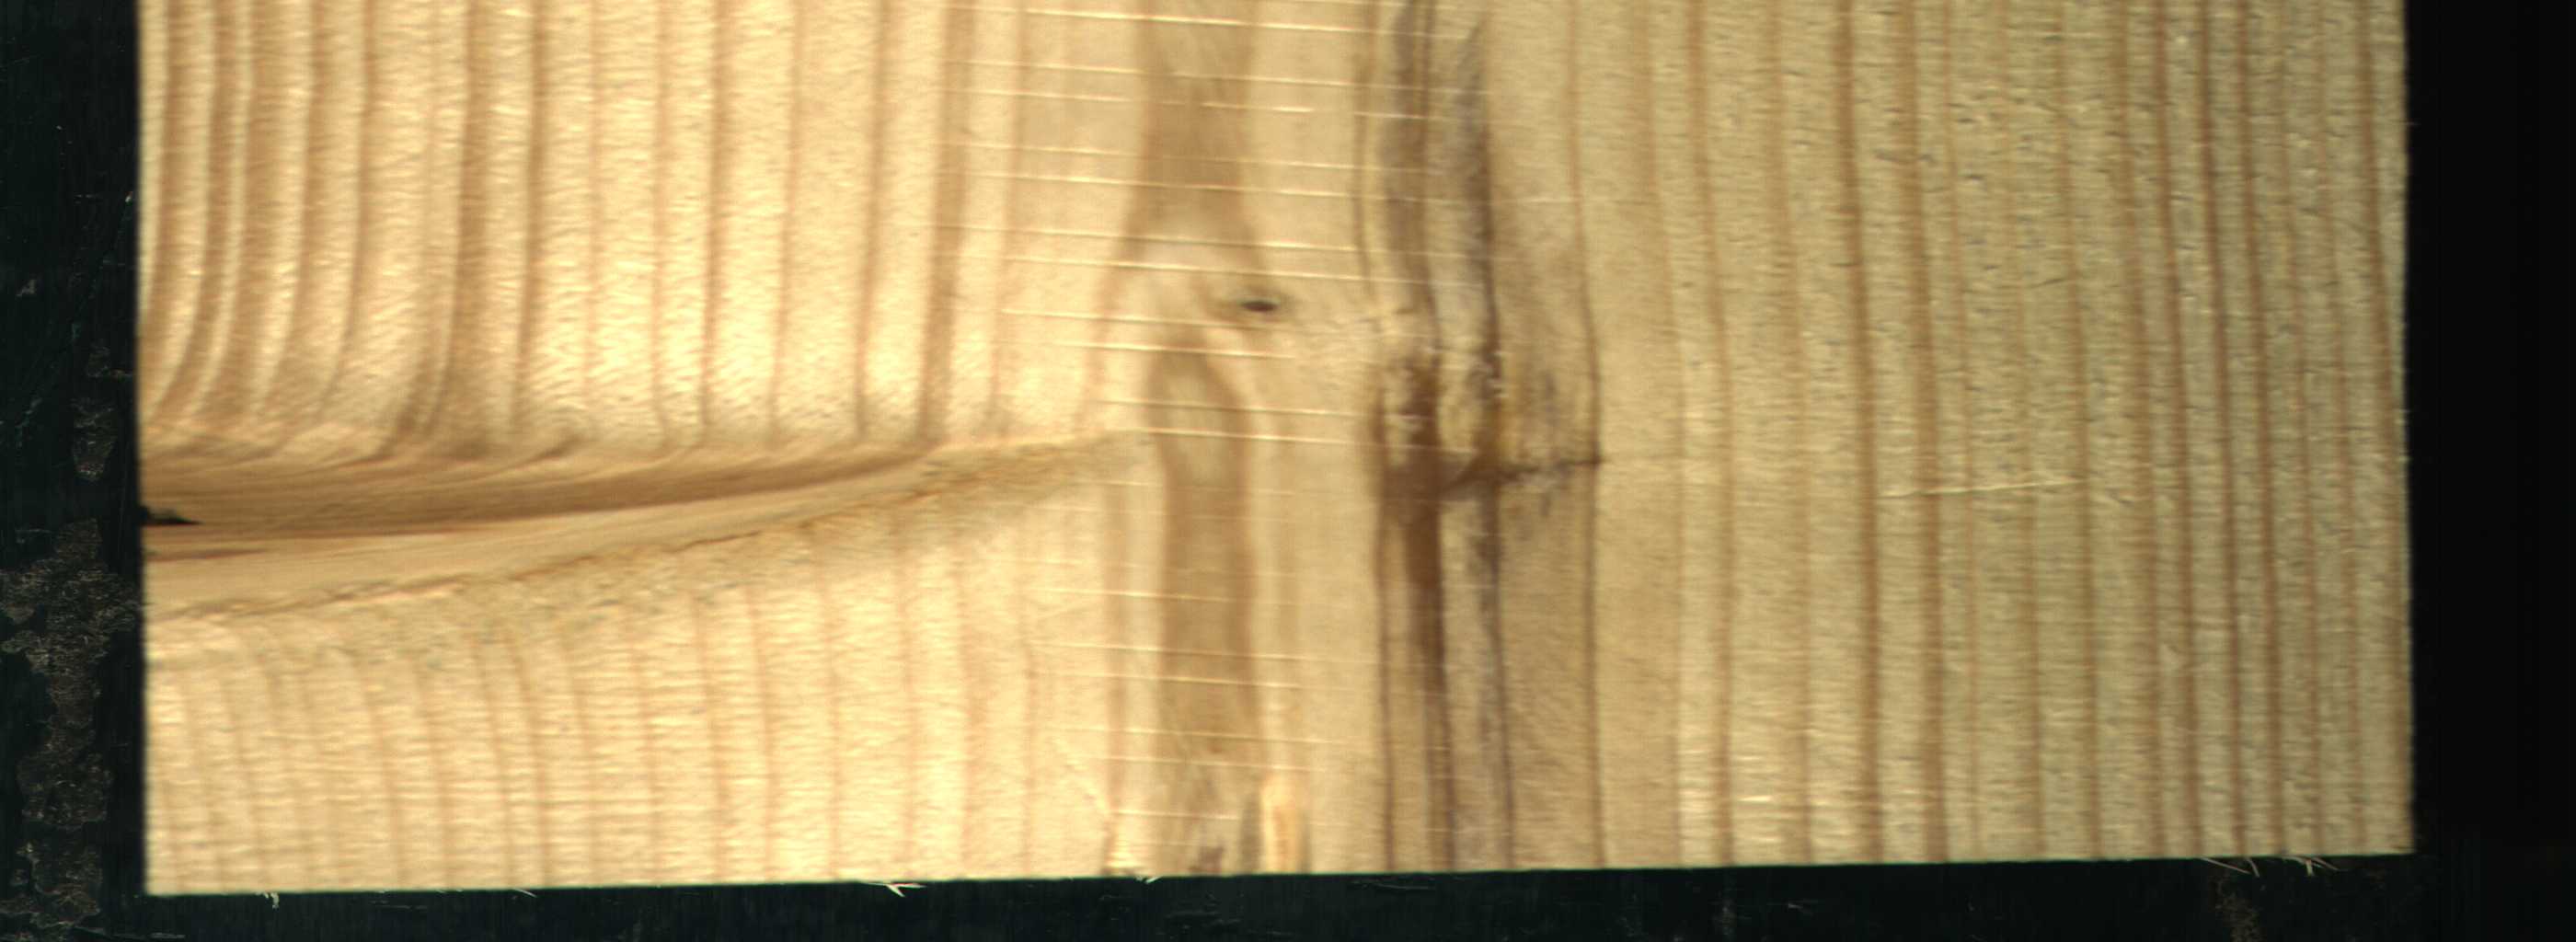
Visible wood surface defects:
Quartzity
Live_Knot
Live_Knot